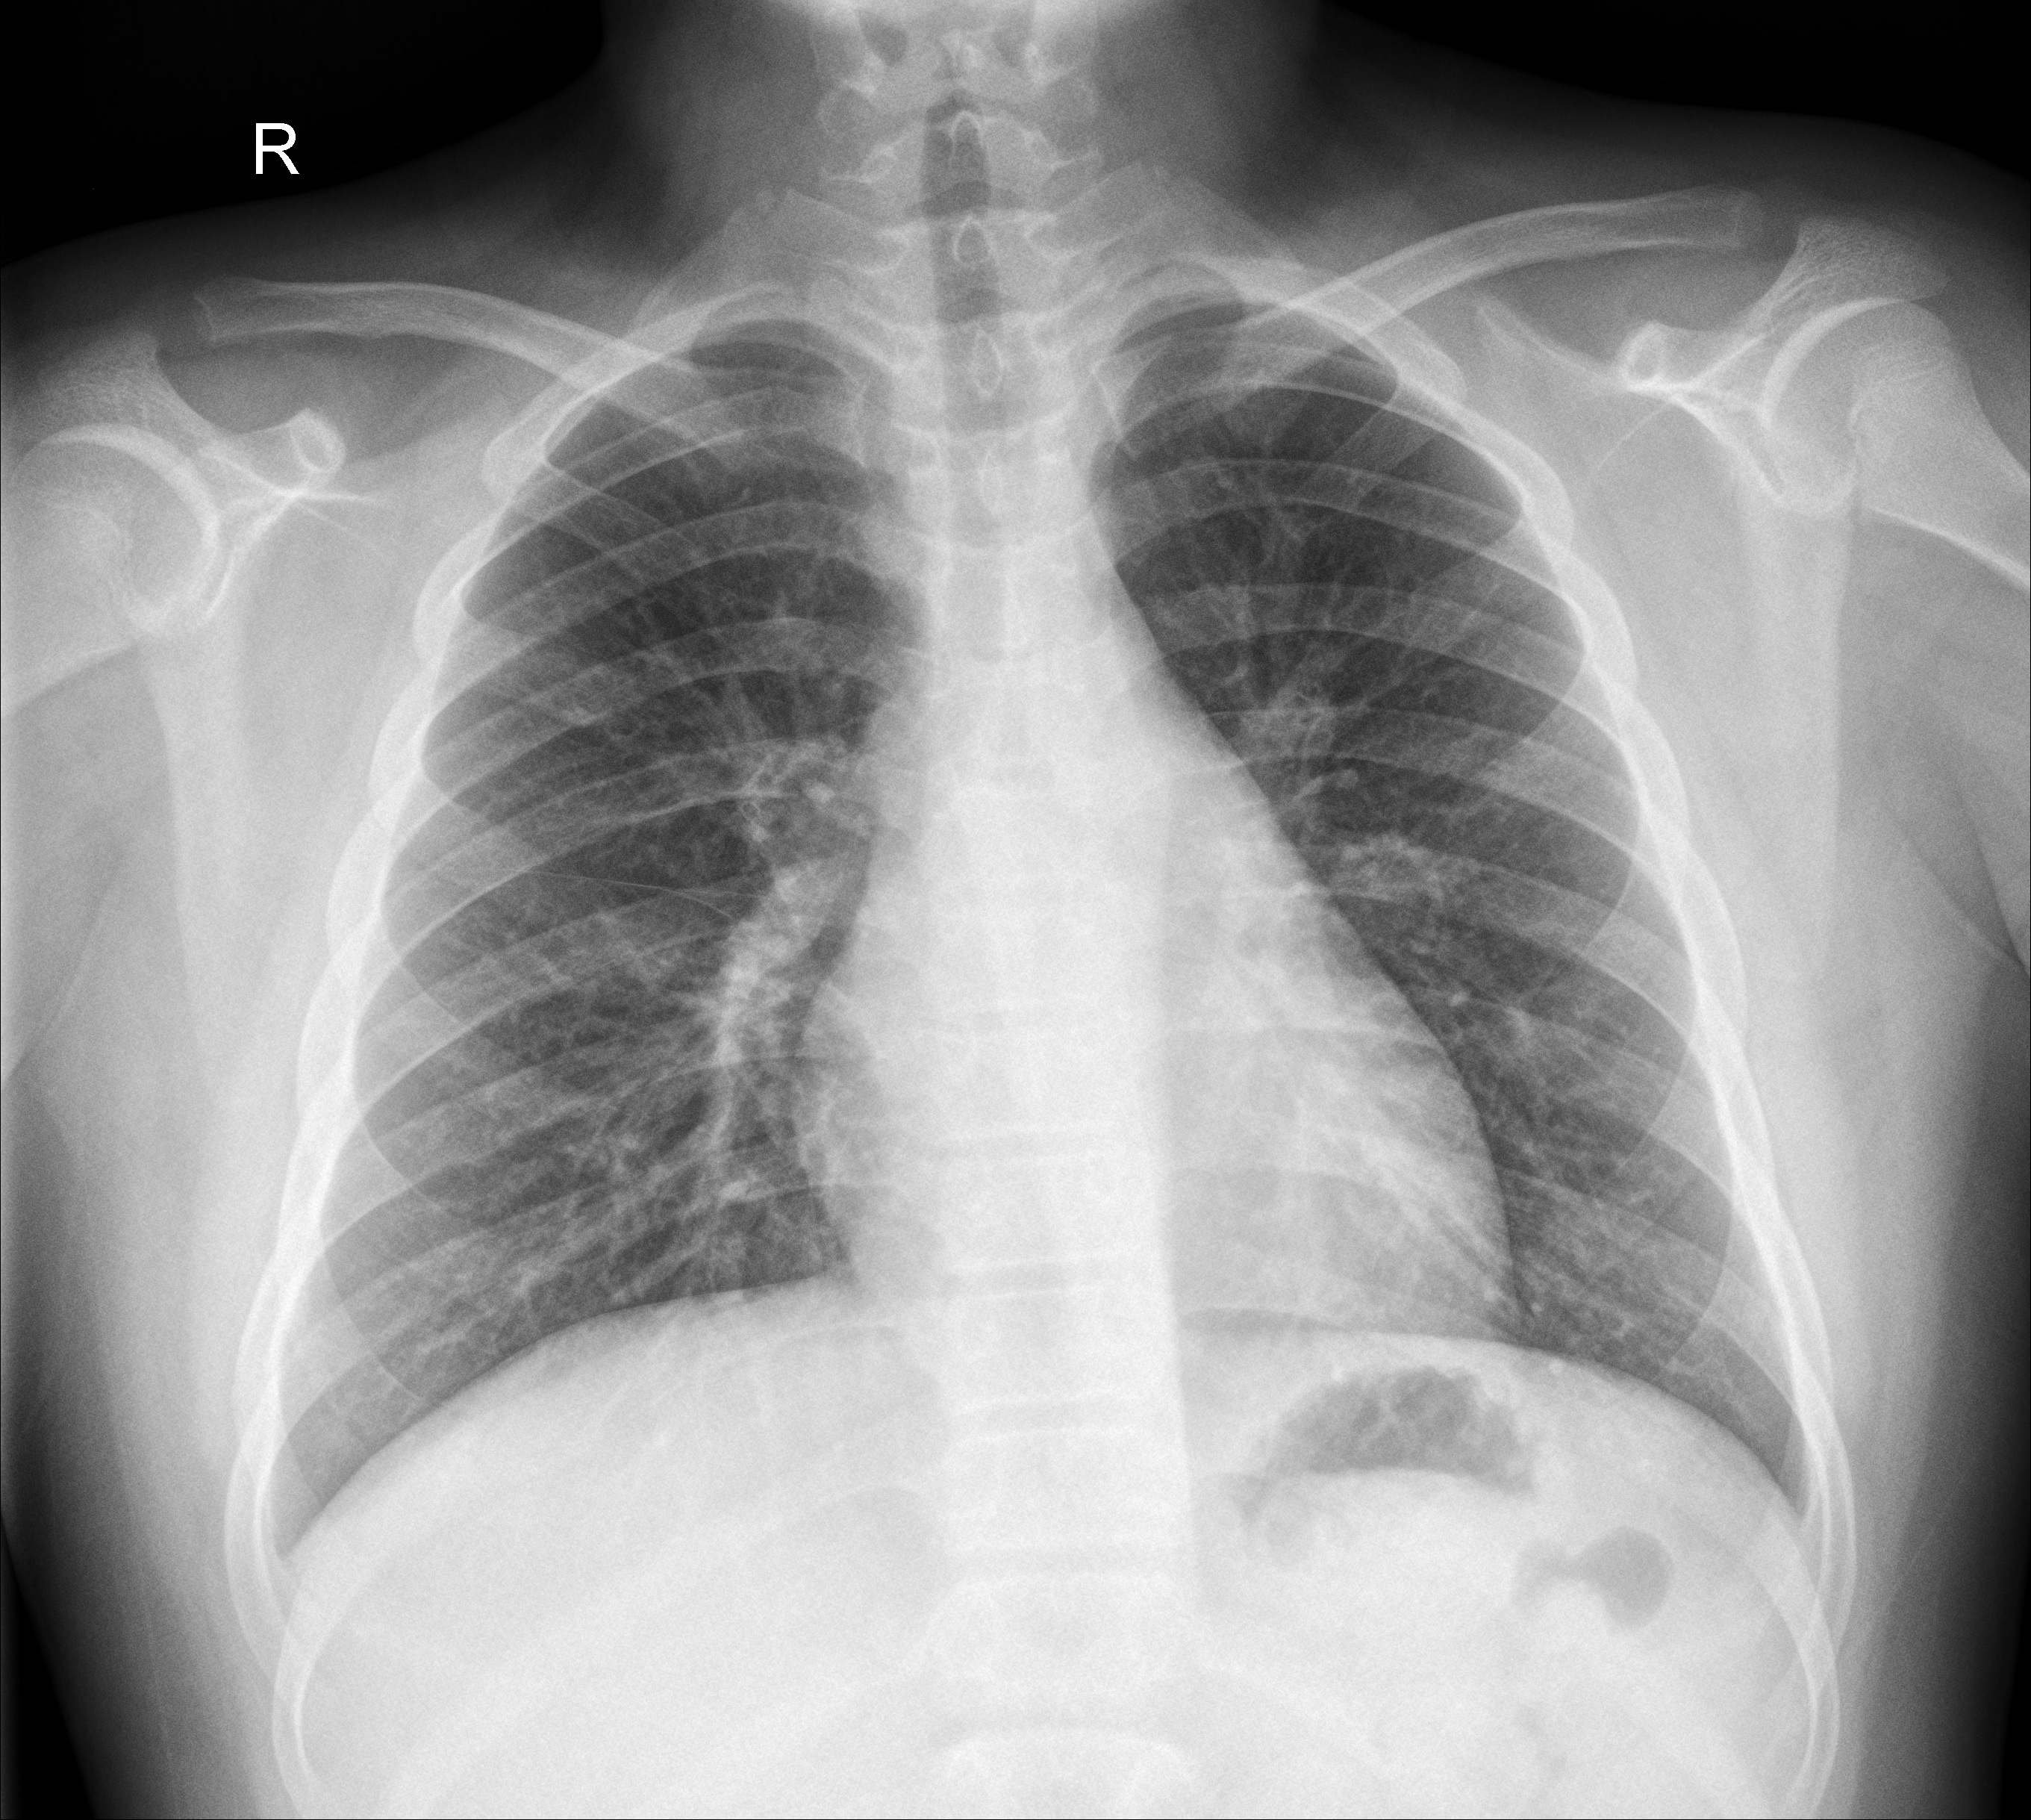
Diagnosis: NORMAL